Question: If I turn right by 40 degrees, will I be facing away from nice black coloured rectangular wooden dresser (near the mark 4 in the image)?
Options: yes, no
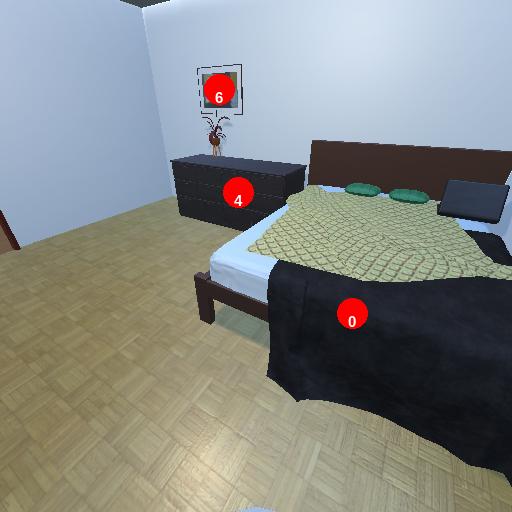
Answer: yes